This plot shows a bearing's acceleration signal over time (raw waveform). What is the most likely bearing condition (normal, inner_race, outer_race, ball)?
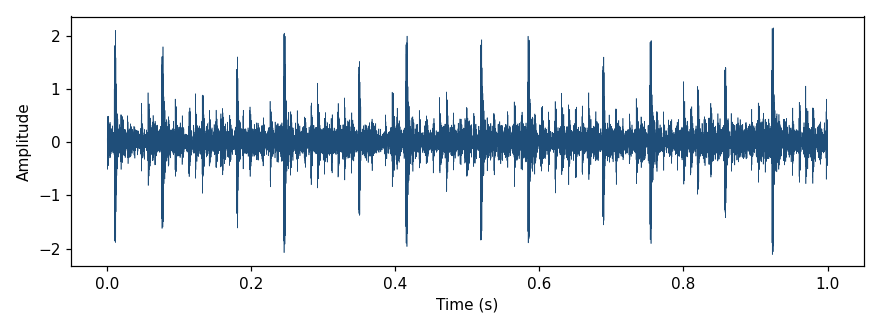
Answer: outer_race